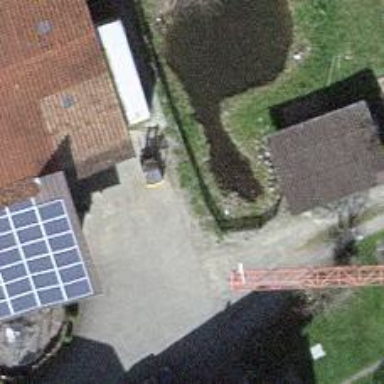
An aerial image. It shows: Farm.